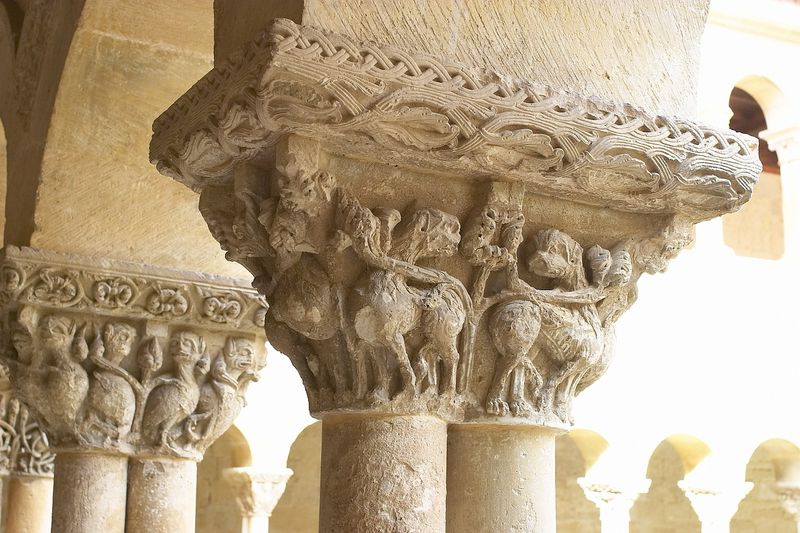
Titel: S. Domingo de Silos
Standort: Burgos (EU - E)
Schlagwörter: blätter, menschen, ausschnitt, hell, licht, szene, säule, säulen, blüten, tiere, ornament, architektur, stein, sonne, pflanzen, ranken, farbig, bogen, tag, rundbogen, detail, ornamente, verzierung, bildhauerei, foto, gang, dämon, kapitelle, kapitell, sims, fabelwesen, verzierungen, monster, romanisch, flechtband, verwittert, kreaturen